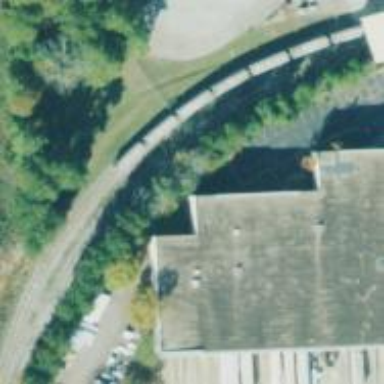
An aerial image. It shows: Railway spur service for aggregate transportation.